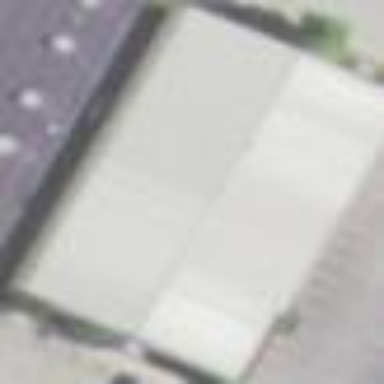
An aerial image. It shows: Commercial building.